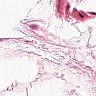
Metastatic tissue present: no